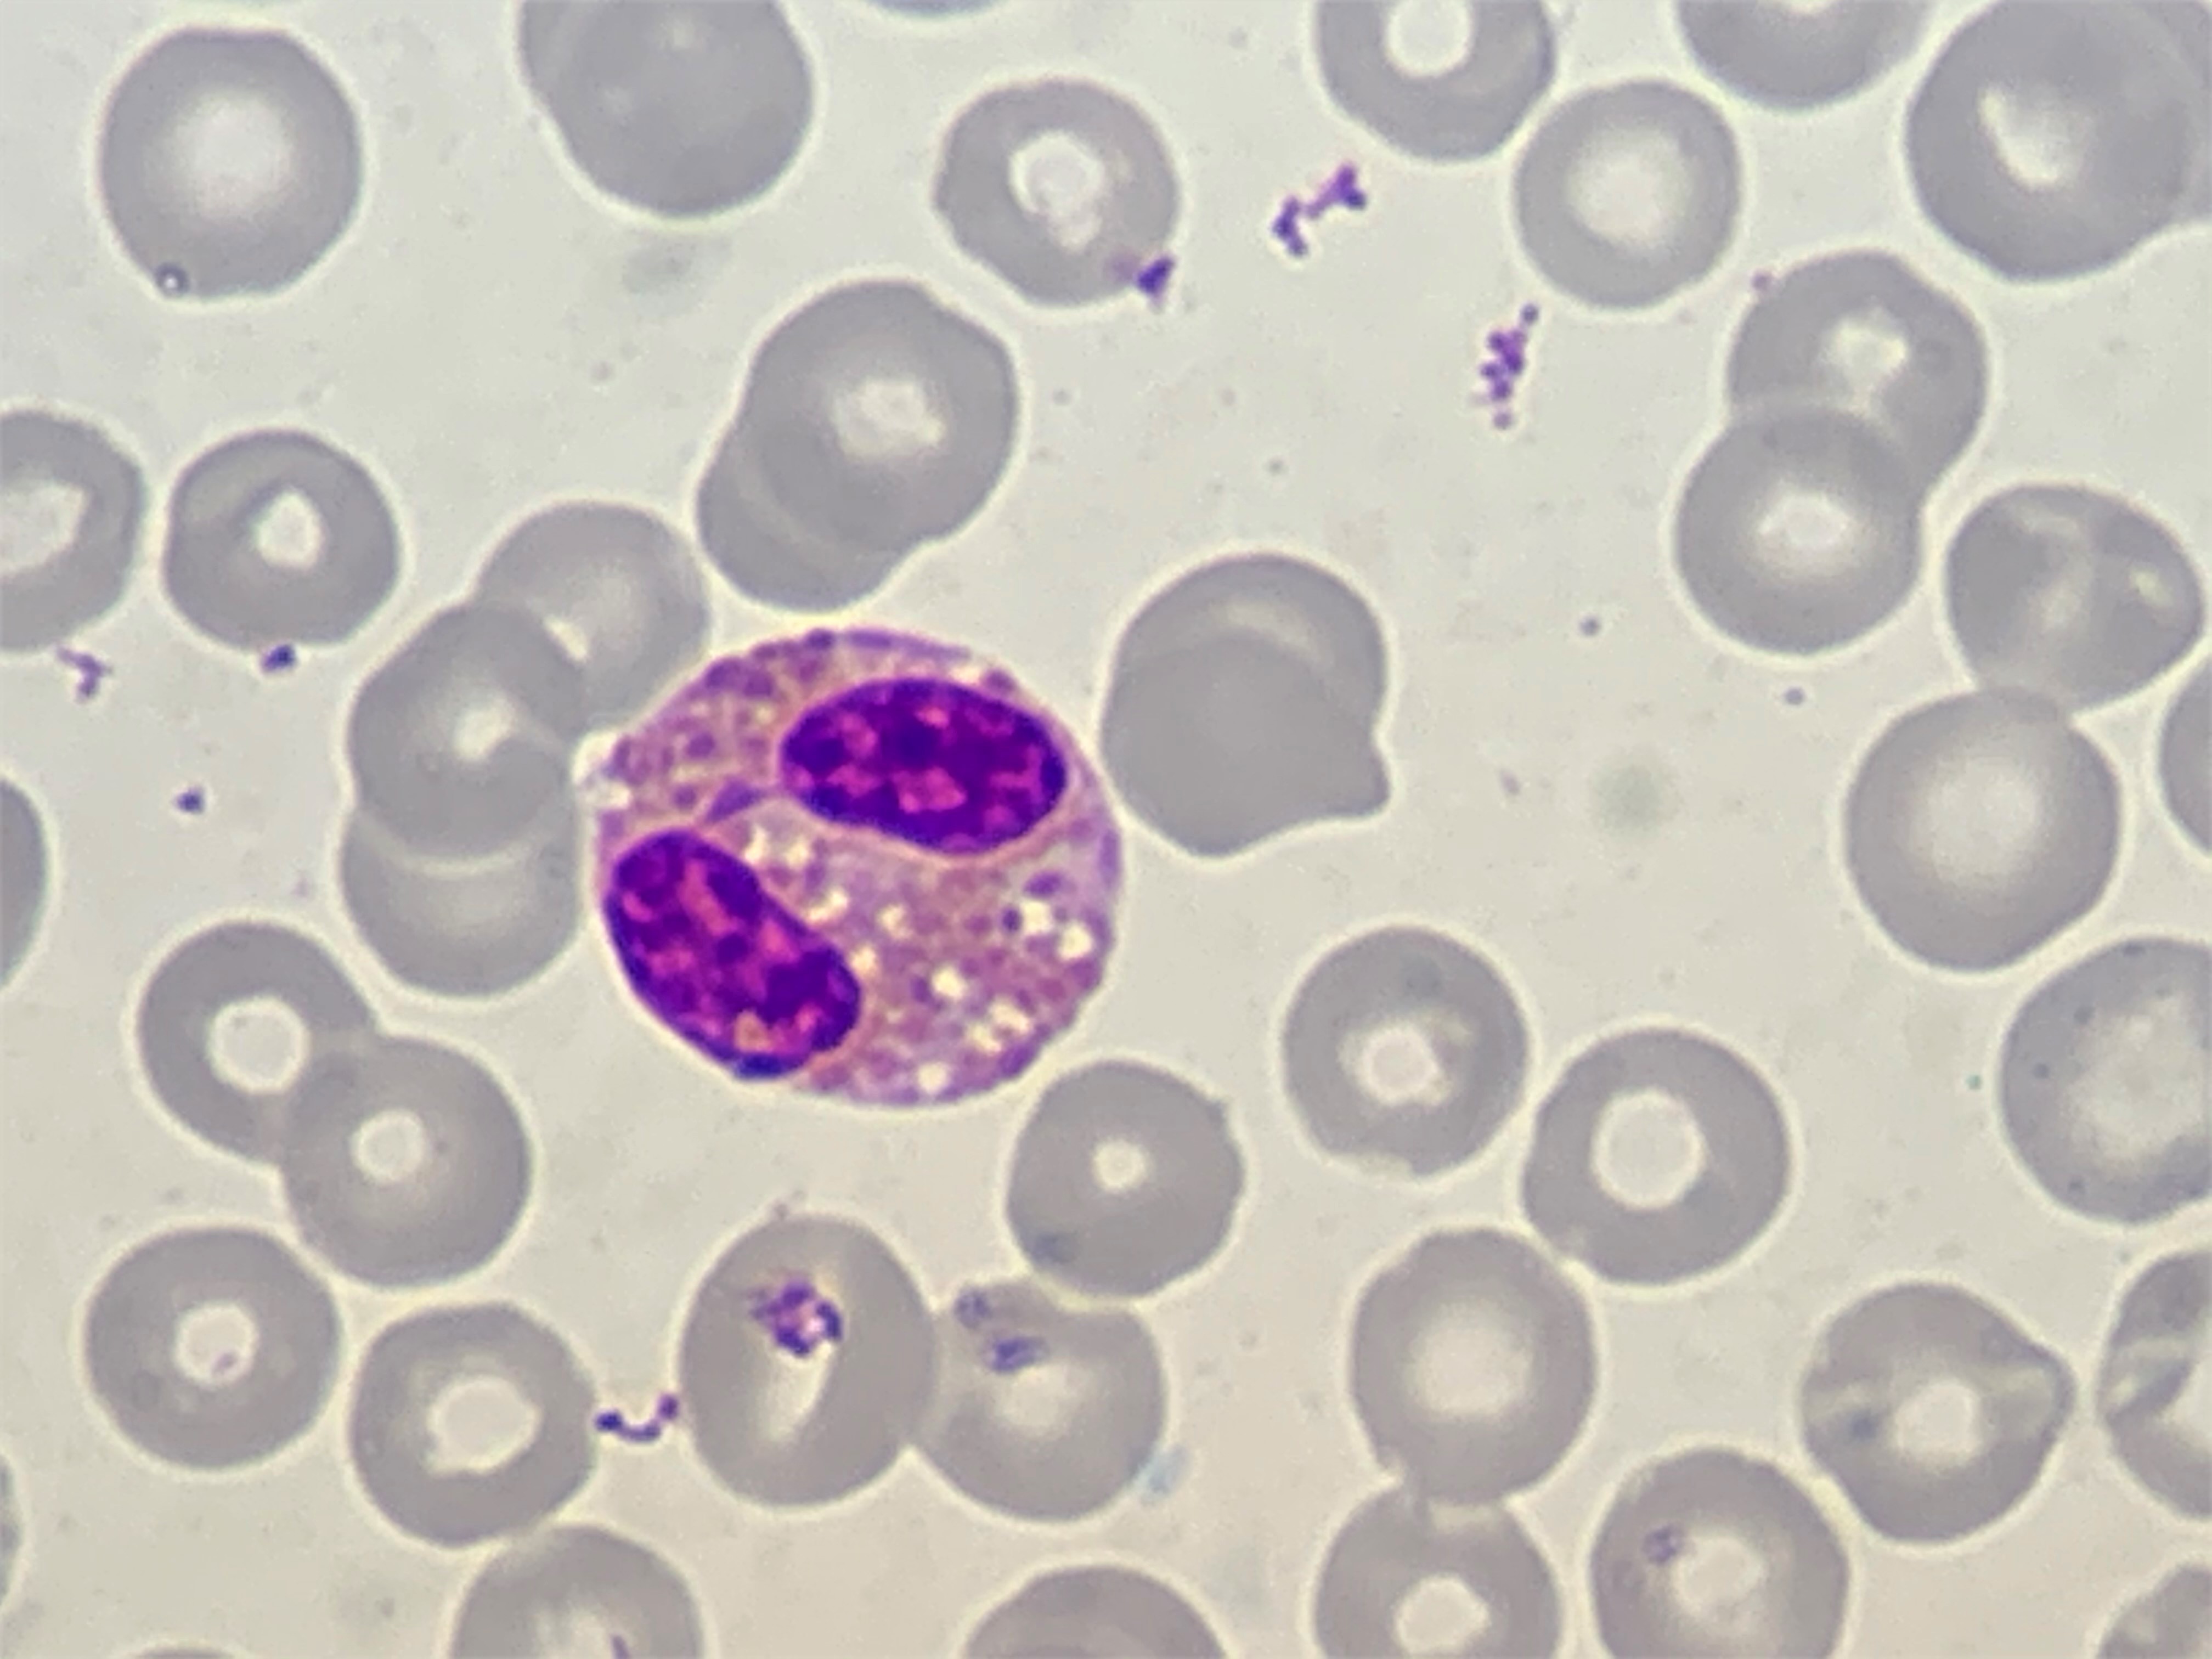
Cell type: EOSINOPHILS